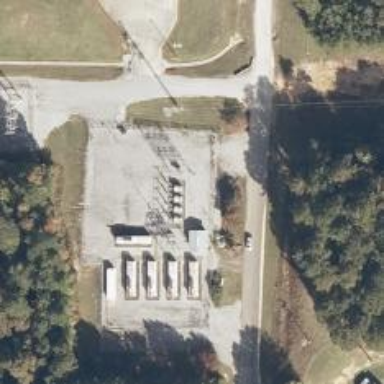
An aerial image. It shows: Generator for power supply.